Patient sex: M
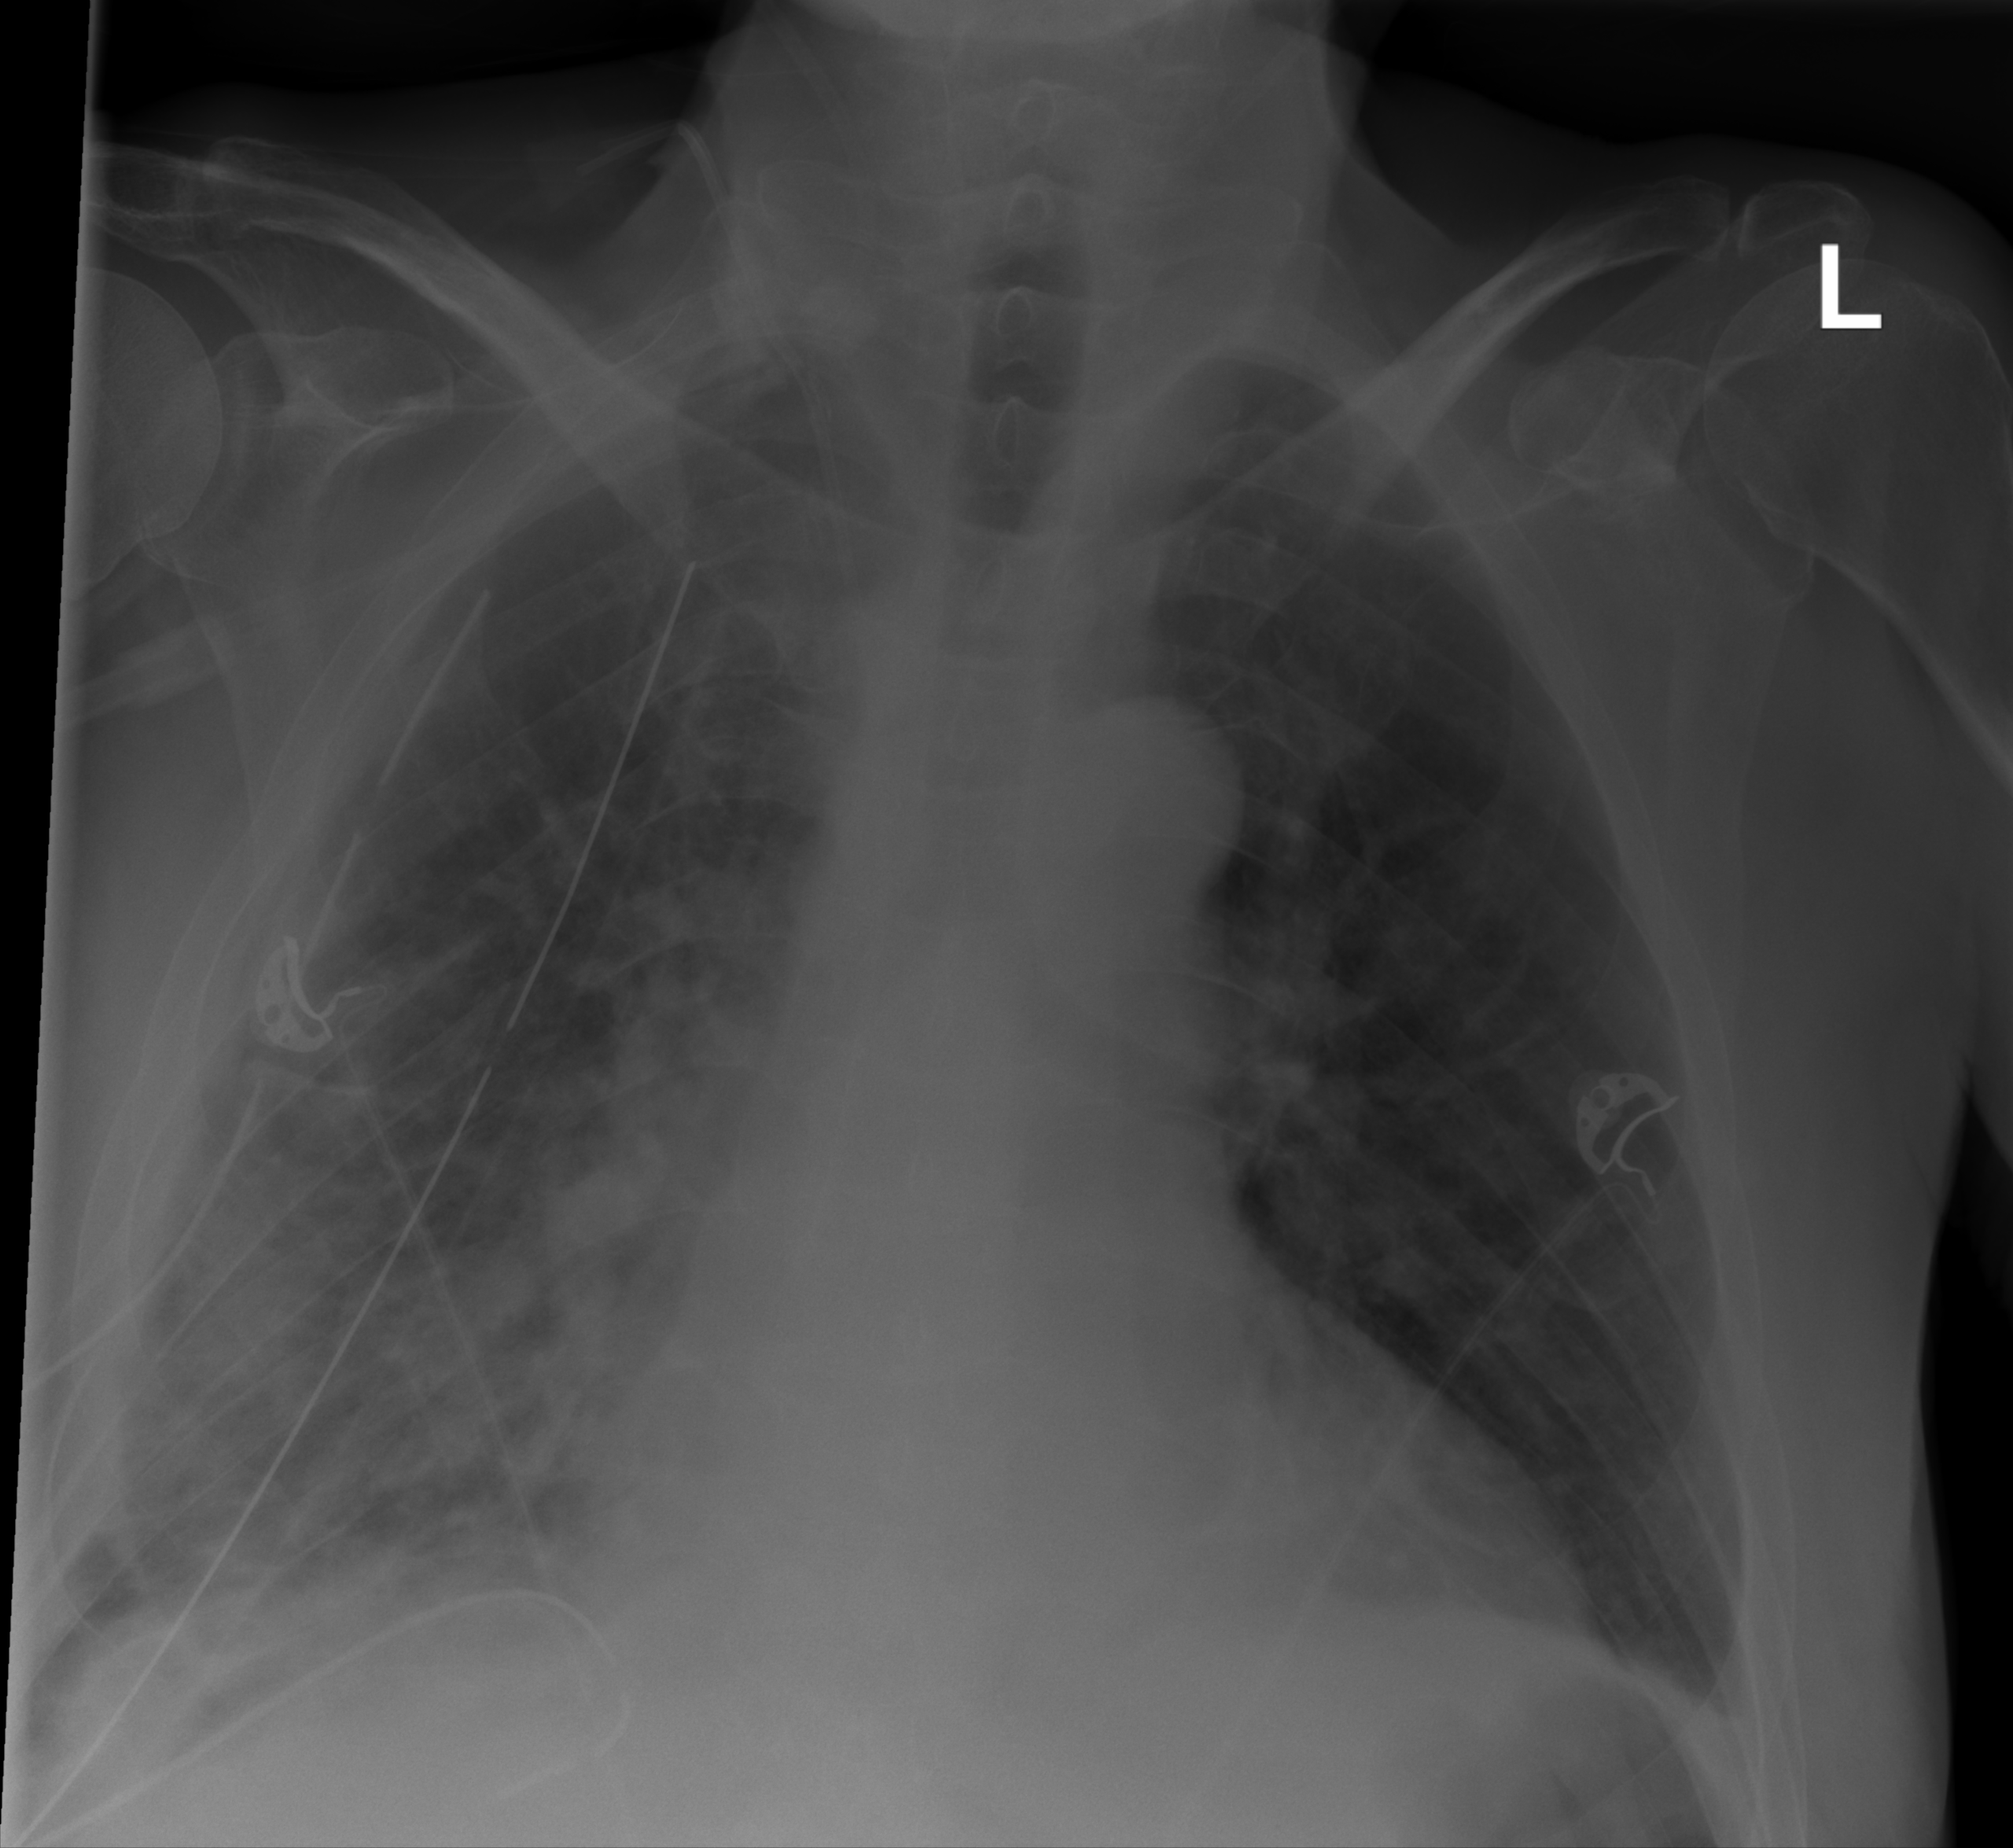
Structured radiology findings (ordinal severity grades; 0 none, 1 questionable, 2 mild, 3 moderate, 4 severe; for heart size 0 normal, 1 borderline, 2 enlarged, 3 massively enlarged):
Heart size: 1
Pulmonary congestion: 0
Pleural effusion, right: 0
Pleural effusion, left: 0
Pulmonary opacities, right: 3
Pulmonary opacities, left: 0
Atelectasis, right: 2
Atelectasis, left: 0